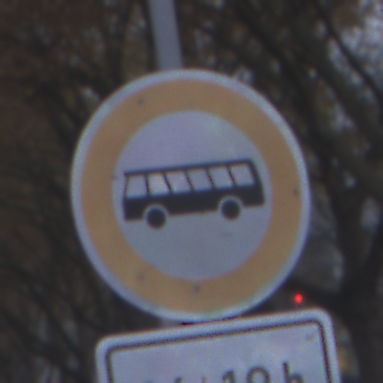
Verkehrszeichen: VerbotKraftomnibusse
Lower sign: ZeitangabenOhneBeschraenkungAufWochentage1
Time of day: SunriseSunset
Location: Outdoor (Urban)
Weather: PartlyCloudy
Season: NotSpecified
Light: Natural